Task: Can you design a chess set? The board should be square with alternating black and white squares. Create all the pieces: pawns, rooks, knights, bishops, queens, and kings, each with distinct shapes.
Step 3328:
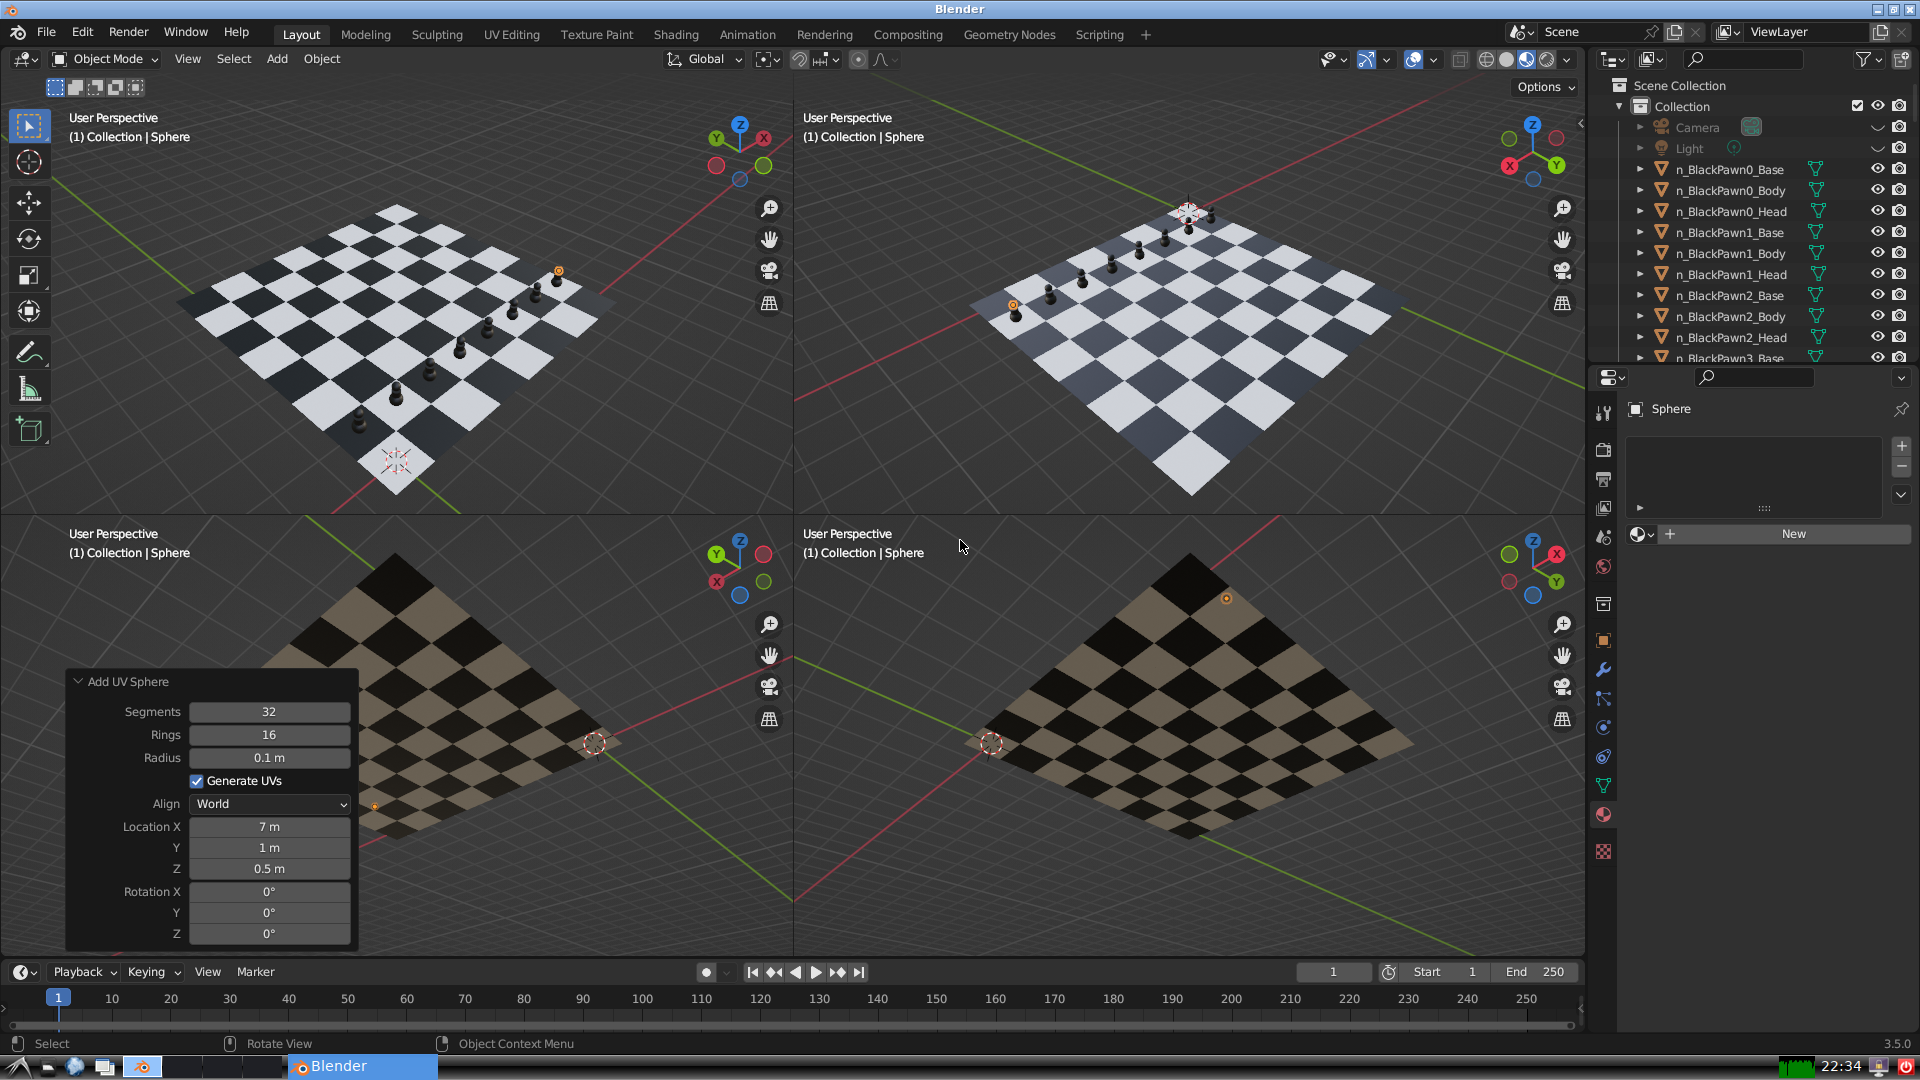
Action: {"key_press": ['Ctrl, Home']}